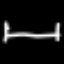
Label: bed